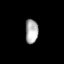
Tissue: lung
Cell type: Others
Senescence score: 0.2143
Nuclear area (px): 309
Mean DAPI intensity: 170.683